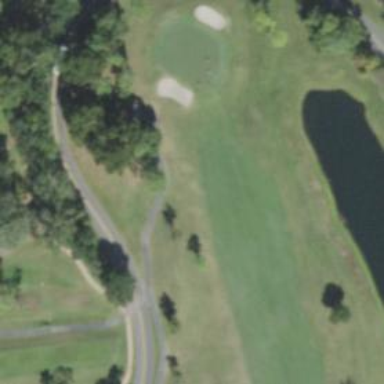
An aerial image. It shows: Path designated for golf carts.